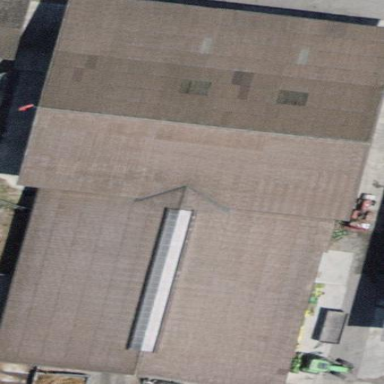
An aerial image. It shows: Barn.